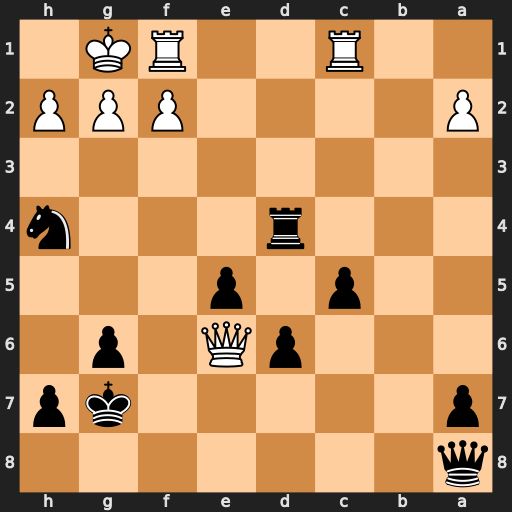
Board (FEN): q7/p5kp/3pQ1p1/2p1p3/3r3n/8/P4PPP/2R2RK1
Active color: b
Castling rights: -
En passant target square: -
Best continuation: Qxg2#